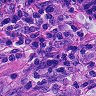
Metastatic tissue present: yes